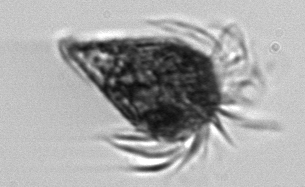
Label: Strombidium_wulffi